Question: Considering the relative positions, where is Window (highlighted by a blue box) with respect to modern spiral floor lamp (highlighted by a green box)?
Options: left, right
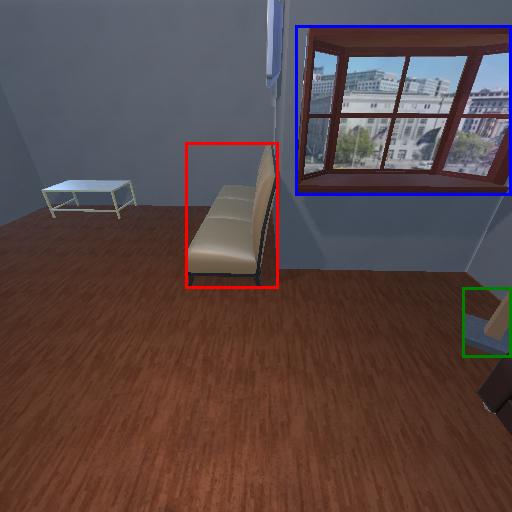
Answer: left